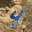
Label: 4